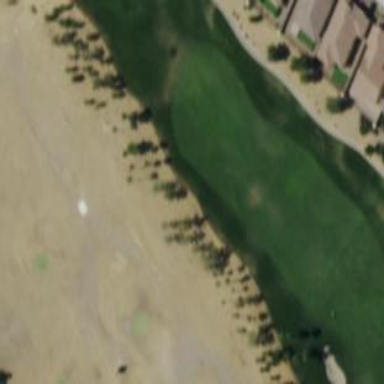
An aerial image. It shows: Area of rough grass used for golf.